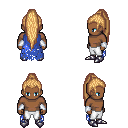
a pixel art fantasy rpg character, male body template, human, dark skin, blue tattered cape, white pants, light blonde extra-long topknot hairstyle, white cloth bracers, metal boots, four views (front, back, left, right), 2x2 character sprite sheet, small pixel art, hard edges, no anti-aliasing